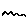
Label: zigzag